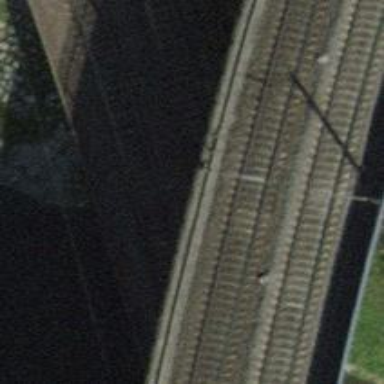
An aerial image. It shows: Single-track railway bridge with contact lines for electrification.